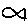
Label: fish